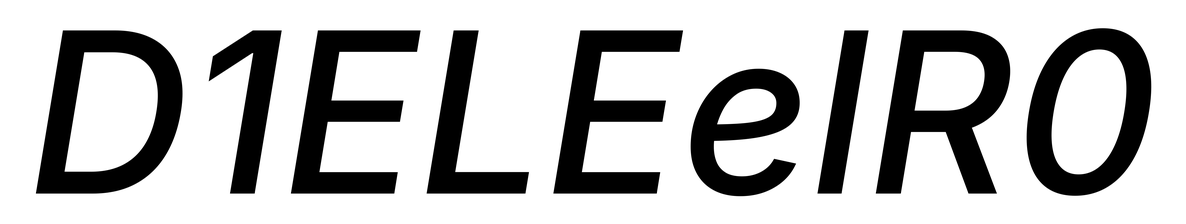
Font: Inter-Italic_Medium_Italic